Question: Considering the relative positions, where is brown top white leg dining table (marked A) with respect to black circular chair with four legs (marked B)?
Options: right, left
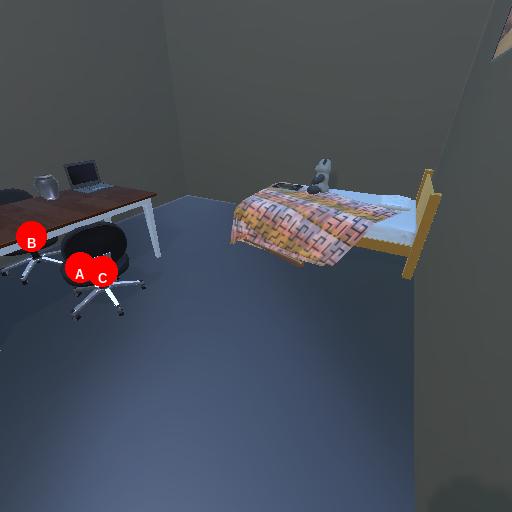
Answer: right